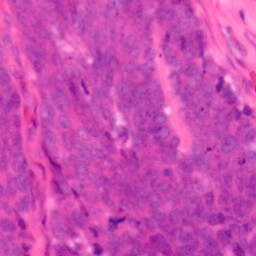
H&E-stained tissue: Colon